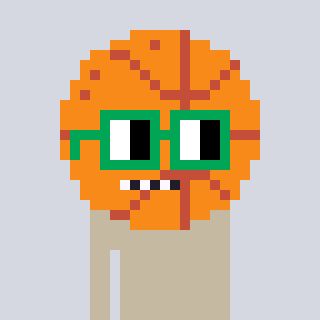
a pixel art character with square green glasses, a basketball-shaped head and a bluegrey-colored body on a cool background